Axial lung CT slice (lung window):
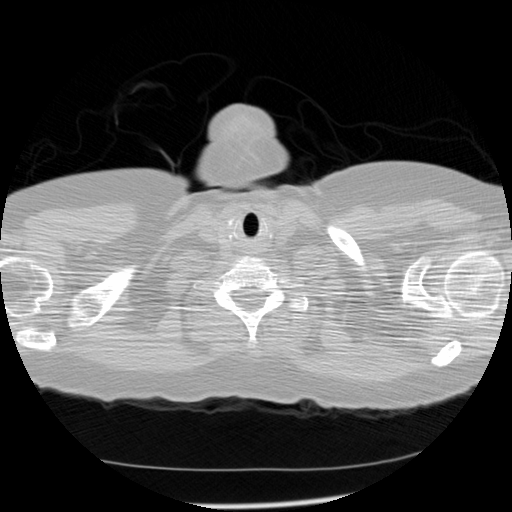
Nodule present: no